Interaction volume radius: 5 \u00c5
Interaction volume height: 10 \u00c5
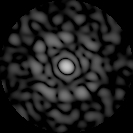
Disorder parameter: 0.8146